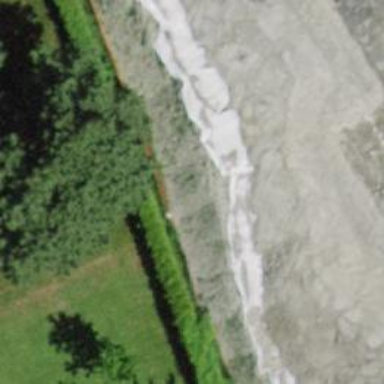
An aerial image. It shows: Hedge barrier.